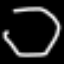
Label: octagon